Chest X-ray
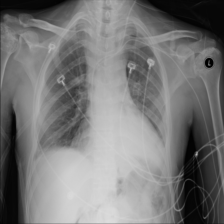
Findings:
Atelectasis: positive
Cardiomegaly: negative
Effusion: negative
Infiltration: negative
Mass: negative
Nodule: negative
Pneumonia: negative
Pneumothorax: negative
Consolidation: negative
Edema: negative
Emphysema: negative
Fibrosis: negative
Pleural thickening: negative
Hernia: negative